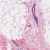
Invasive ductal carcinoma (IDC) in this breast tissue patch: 0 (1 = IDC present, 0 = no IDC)